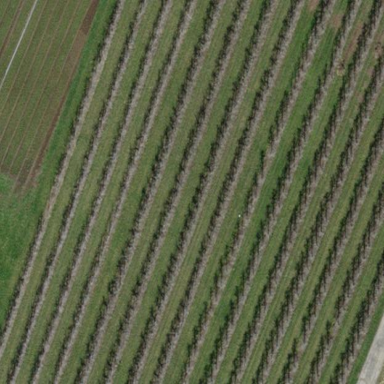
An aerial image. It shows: Orchard.